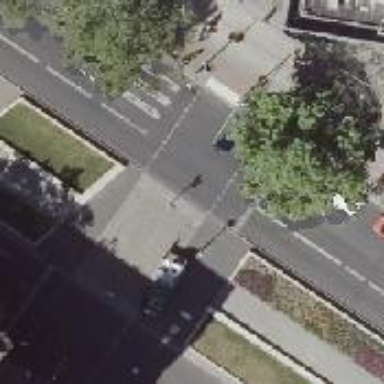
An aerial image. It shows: Traffic island located on footway.